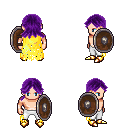
a pixel art fantasy rpg character, male body template, human, light skin, yellow tattered cape, white pants, purple loose hair, gold boots, shield, four views (front, back, left, right), 2x2 character sprite sheet, small pixel art, hard edges, no anti-aliasing